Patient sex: F
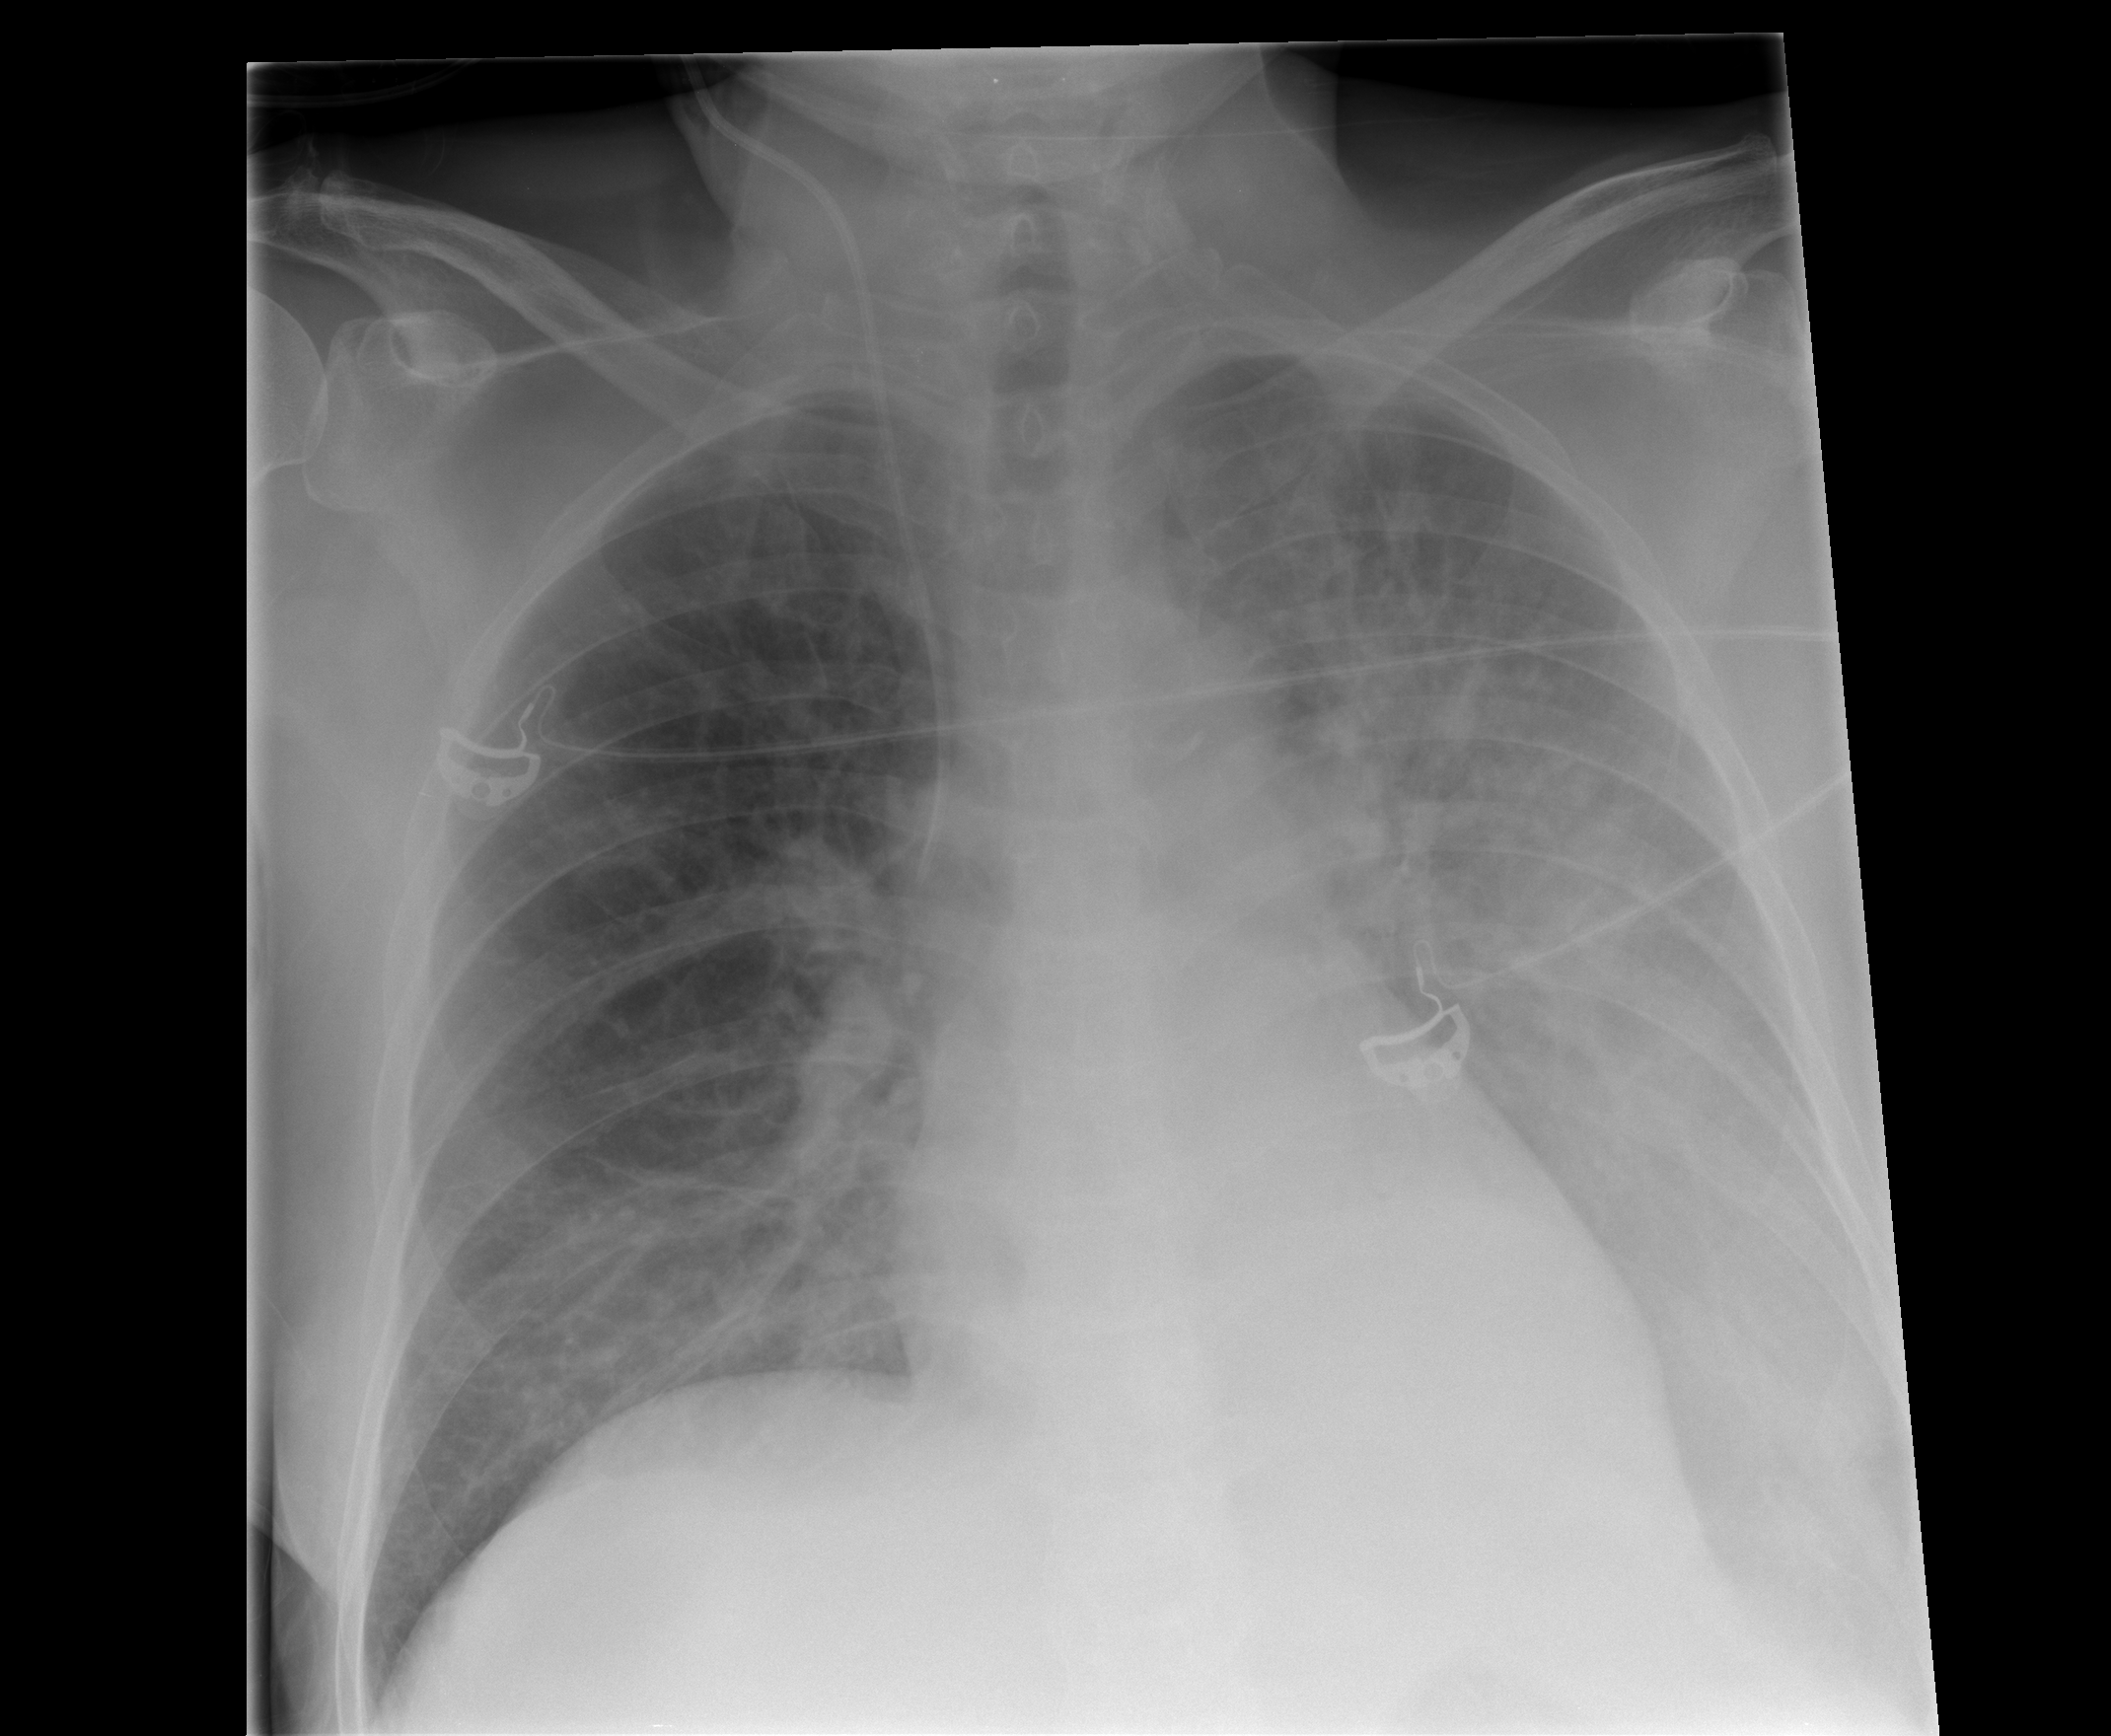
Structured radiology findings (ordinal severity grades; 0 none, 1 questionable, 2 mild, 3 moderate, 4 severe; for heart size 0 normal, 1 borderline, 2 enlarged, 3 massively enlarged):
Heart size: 0
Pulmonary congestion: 0
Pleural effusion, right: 0
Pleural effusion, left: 2
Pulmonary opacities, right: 0
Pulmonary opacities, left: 3
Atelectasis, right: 0
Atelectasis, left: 3